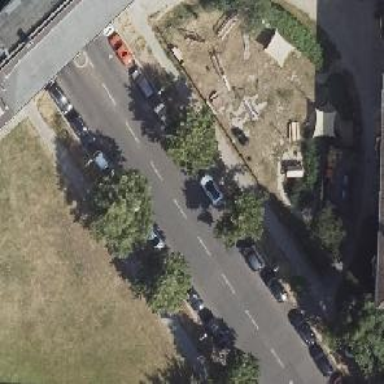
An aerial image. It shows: The image shows part of apartment building.